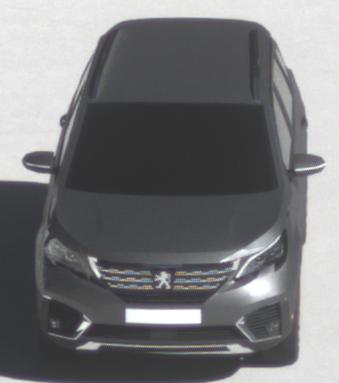
Make: Peugeot
Model: 5008 1.2 PureTech 130 Active
Detailed model: 5008 (II) (03/17 - 09/20)
Model produced from: 2017/03
Model produced until: 2018/07
Doors: 5
Color: gray
Road condition: dry road
Daytime: morning or afternoon
Contrast: high contrast